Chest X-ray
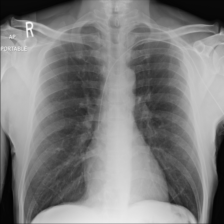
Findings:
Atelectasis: negative
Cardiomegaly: negative
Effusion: negative
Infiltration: negative
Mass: negative
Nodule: negative
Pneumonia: negative
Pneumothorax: negative
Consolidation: negative
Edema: negative
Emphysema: negative
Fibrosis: negative
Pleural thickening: negative
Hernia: negative